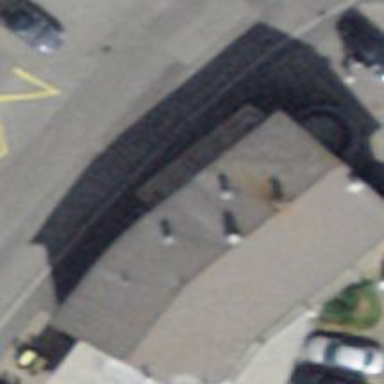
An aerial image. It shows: Bakery.